Question: Say I have two Views, A and B. I want to have the ability to trigger a 'dragAndDropStart' event on touching View A and then enable a drag and drop from A to B... displaying feedback to the user throughout (i.e. showing a line appearing between View A and the user's finger). On drop (releasing the drag gesture) I want to trigger another 'dragAndDropEnd' event, this time on View B.

The touchStart and touchEnd handlers are too limited as they don't appear to permit handoff of the gesture from one View to another. They also don't seem to enable the in-between 'drag' state.
The React native docs on using the gesture handlers is a little cryptic and I haven't seen any examples that demonstrate their use.
Any ideas?
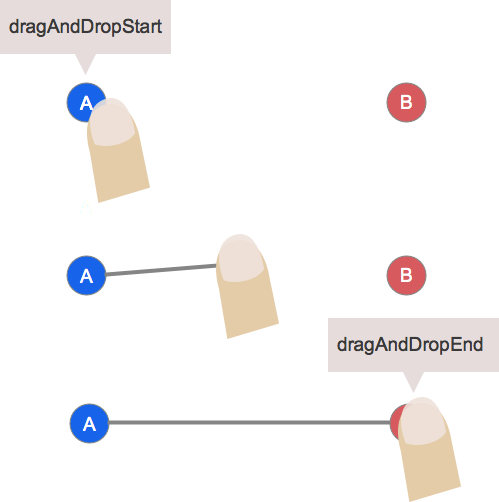
Answer: '''
export default class Viewport extends Component{
constructor(props){
super(props);
this.state = {
showDraggable : true,
dropZoneValues : null,
pan : new Animated.ValueXY()
};
this.panResponder = PanResponder.create({
onStartShouldSetPanResponder : () => true,
onPanResponderMove : Animated.event([null,{
dx : this.state.pan.x,
dy : this.state.pan.y
}]),
onPanResponderRelease : (e, gesture) => {
if(this.isDropZone(gesture)){
this.setState({
showDraggable : false
});
}else{
Animated.spring(
this.state.pan,
{toValue:{x:0,y:0}}
).start();
}
}
});
}
isDropZone(gesture){
var dz = this.state.dropZoneValues;
return gesture.moveY > dz.y && gesture.moveY < dz.y + dz.height;
}
setDropZoneValues(event){
this.setState({
dropZoneValues : event.nativeEvent.layout
});
}
render(){
return (
<View style={styles.mainContainer}>
<View
onLayout={this.setDropZoneValues.bind(this)}
style={styles.dropZone}>
<Text style={styles.text}>Drop me here!</Text>
</View>
{this.renderDraggable()}
</View>
);
}
renderDraggable(){
if(this.state.showDraggable){
return (
<View style={styles.draggableContainer}>
<Animated.View
{...this.panResponder.panHandlers}
style={[this.state.pan.getLayout(), styles.circle]}>
<Text style={styles.text}>Drag me!</Text>
</Animated.View>
</View>
);
}
}
}
'''
source <URL>
<URL>